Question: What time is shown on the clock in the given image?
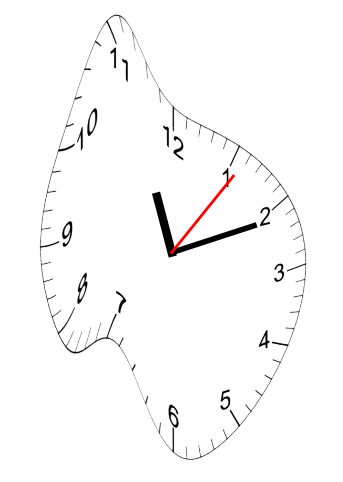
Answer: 11:11:06